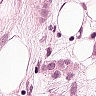
Metastatic tissue present: yes